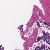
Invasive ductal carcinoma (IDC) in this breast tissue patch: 0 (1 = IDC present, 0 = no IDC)